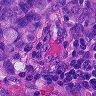
Metastatic tissue present: yes